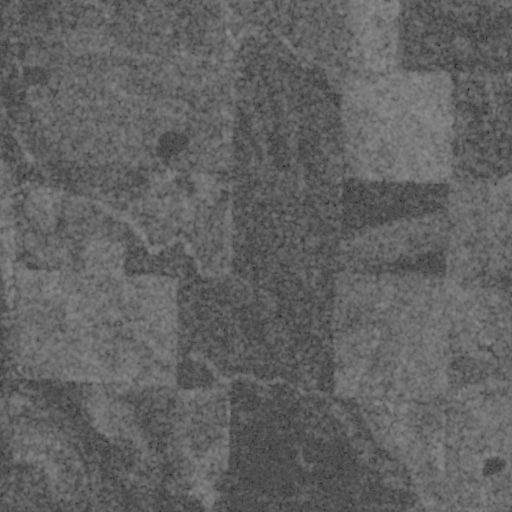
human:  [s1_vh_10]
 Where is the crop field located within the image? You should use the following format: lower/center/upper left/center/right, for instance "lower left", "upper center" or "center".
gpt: The crop field is located in the left of the image.
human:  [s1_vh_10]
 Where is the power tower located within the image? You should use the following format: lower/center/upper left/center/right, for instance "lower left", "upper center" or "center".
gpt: The power tower is located in the upper left of the image.
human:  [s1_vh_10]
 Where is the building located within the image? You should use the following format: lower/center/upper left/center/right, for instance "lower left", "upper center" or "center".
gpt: The building is located in the lower left of the image.
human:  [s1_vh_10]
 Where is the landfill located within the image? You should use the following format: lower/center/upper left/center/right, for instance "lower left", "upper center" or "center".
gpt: There is no landfill in the image.

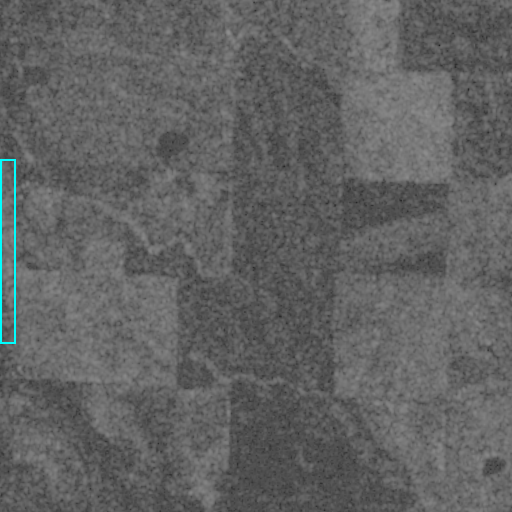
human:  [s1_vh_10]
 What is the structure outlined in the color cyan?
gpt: The structure outlined in cyan is a crop field.
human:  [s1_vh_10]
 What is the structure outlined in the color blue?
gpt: There is no blue outline.